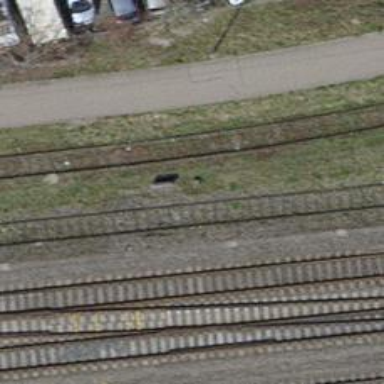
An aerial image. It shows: Single railway spur track.